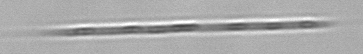
Label: Rhizosolenia